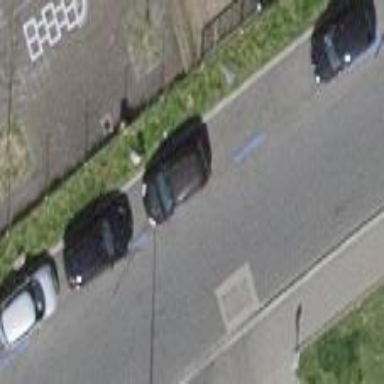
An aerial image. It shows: Parking area with asphalt surface.